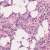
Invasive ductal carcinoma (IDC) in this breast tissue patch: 1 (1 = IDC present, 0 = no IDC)